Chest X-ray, AP view. Patient: 25 years old, sex M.
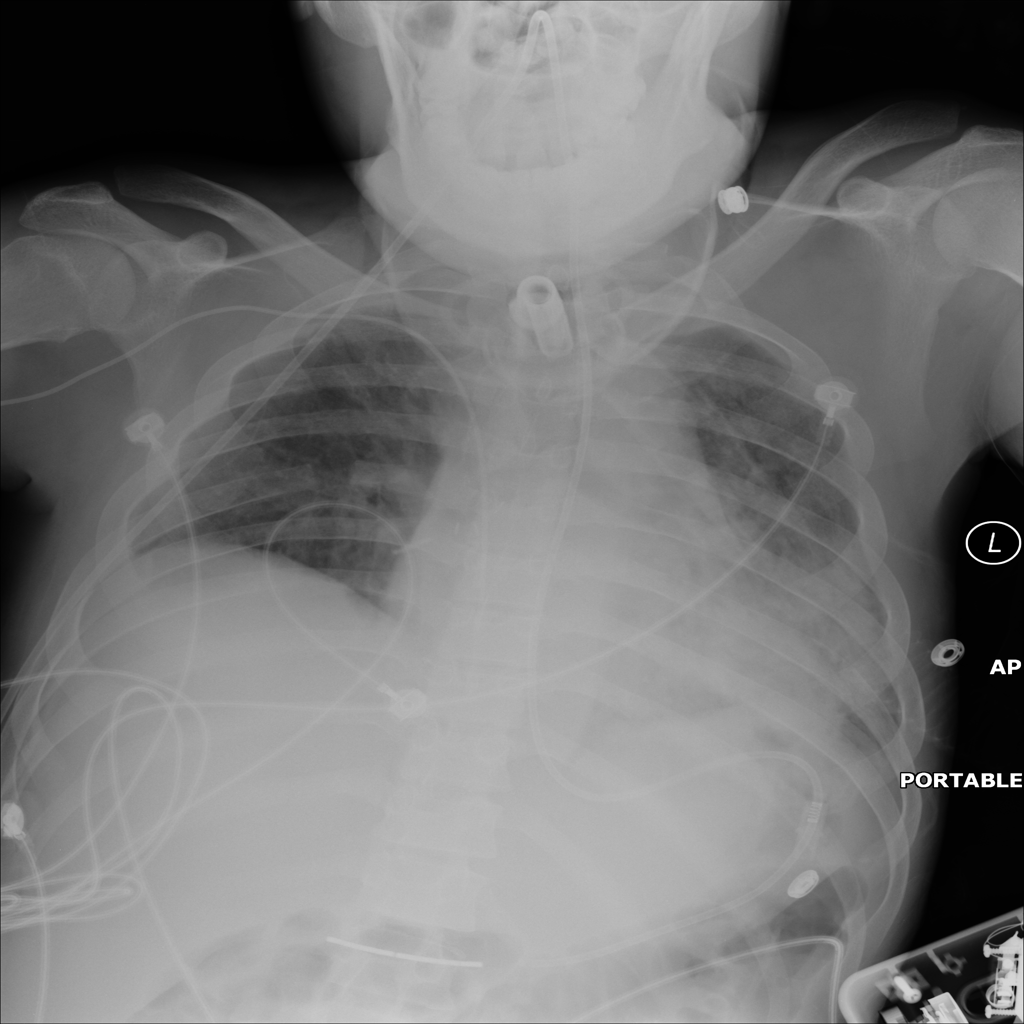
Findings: No Finding